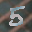
Label: 5